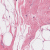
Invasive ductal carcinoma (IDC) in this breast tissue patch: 0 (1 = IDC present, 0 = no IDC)